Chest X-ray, AP view. Patient: 53 years old, sex F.
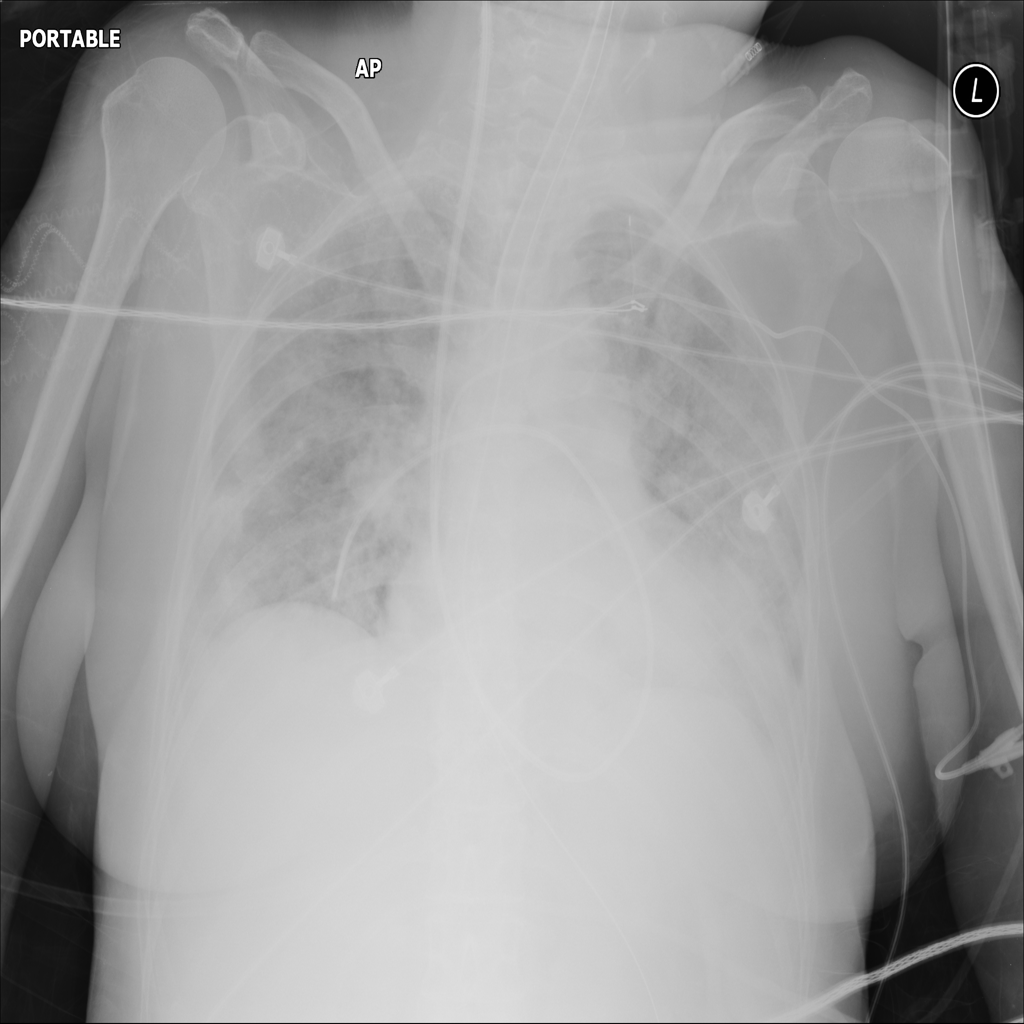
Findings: Edema, Pneumonia